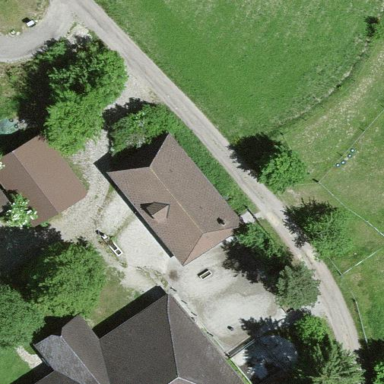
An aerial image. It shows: Stable building.